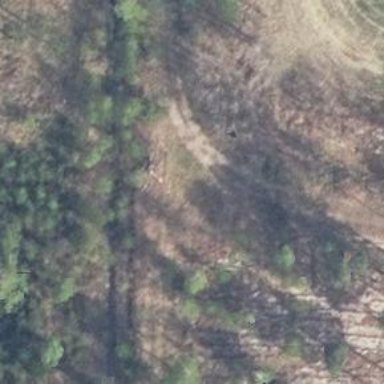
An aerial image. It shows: Hunting stand.